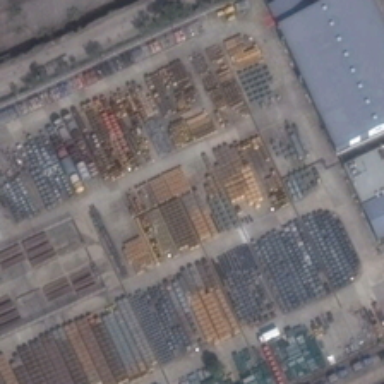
There are compactly arranged containers in the factory .